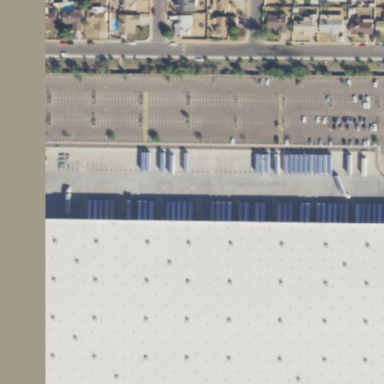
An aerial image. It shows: Warehouse serving as post depot.